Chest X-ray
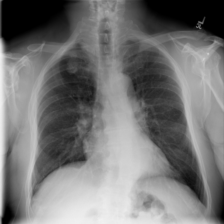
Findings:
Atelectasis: negative
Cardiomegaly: negative
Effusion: negative
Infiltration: negative
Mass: negative
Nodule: negative
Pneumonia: negative
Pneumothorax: negative
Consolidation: negative
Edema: negative
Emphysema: negative
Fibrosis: negative
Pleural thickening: negative
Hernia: negative